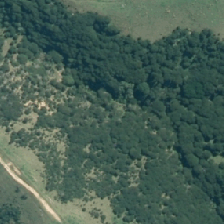
Land cover: manuka_kanuka